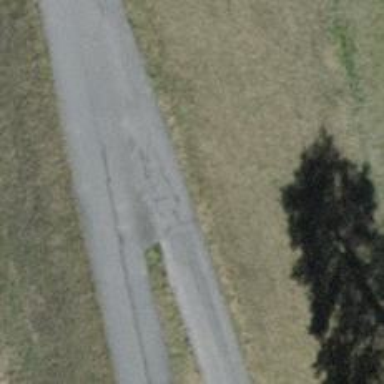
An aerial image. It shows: Asphalt track with grade1 surface.